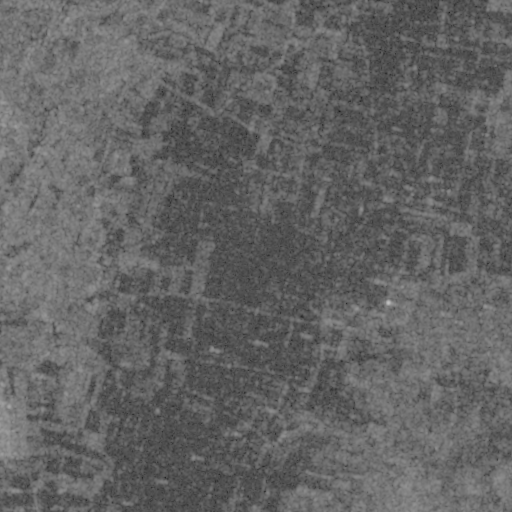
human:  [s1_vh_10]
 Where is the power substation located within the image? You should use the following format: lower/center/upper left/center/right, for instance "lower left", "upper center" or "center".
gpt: The power substation is located in the lower left of the image.
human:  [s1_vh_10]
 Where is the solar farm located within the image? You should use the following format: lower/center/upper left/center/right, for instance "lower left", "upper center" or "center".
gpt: The solar farm is located in the lower right of the image.
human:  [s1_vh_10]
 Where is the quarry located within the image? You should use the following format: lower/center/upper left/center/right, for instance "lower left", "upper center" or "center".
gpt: There is no quarry in the image.

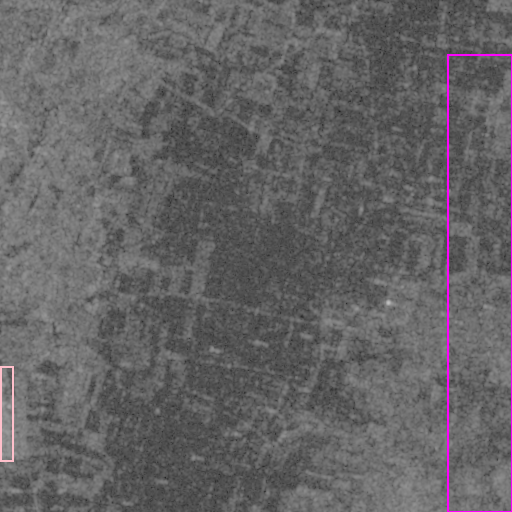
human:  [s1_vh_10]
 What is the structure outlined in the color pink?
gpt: The structure outlined in pink is a power substation.
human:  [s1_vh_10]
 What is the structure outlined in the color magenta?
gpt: The structure outlined in magenta is a solar farm.
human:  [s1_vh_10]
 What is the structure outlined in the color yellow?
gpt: There is no yellow outline.